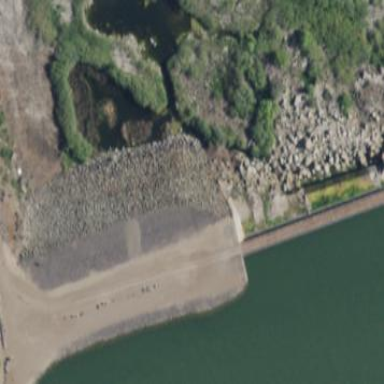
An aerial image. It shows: Dam along waterway.